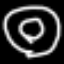
Label: donut